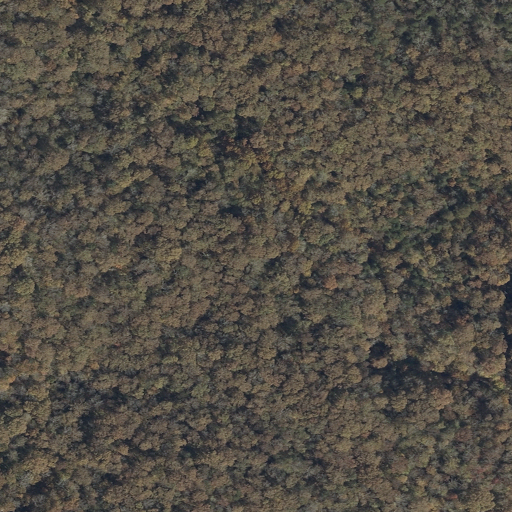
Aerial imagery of valley in Alabama named Coon Hollow containing deciduous forest and mixed forest